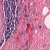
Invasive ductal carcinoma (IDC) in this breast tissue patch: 0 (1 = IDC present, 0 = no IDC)